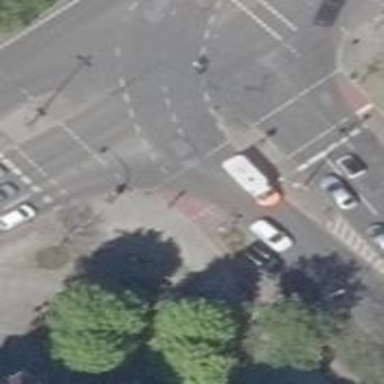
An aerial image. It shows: Asphalt footway with marked crossing equipped with traffic signals.